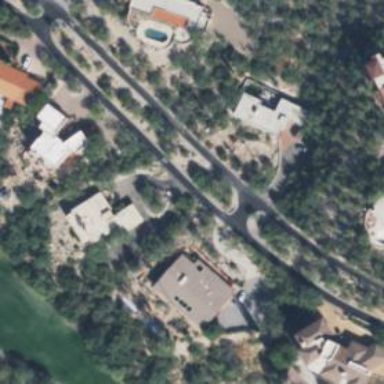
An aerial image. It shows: Residential road.